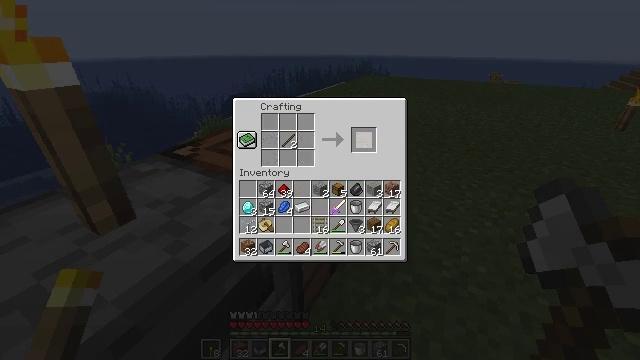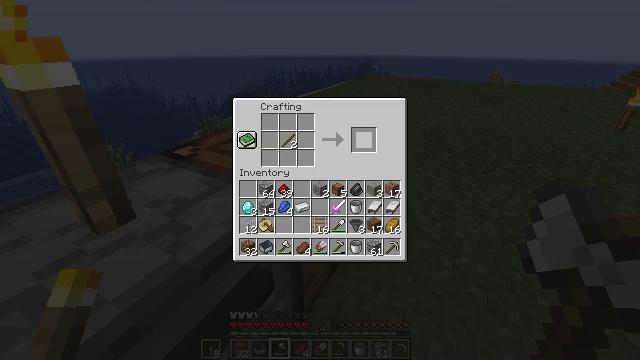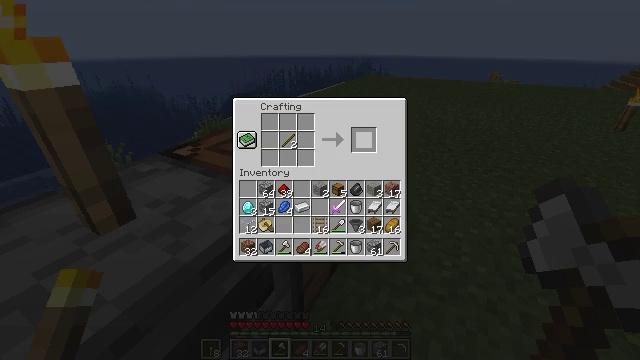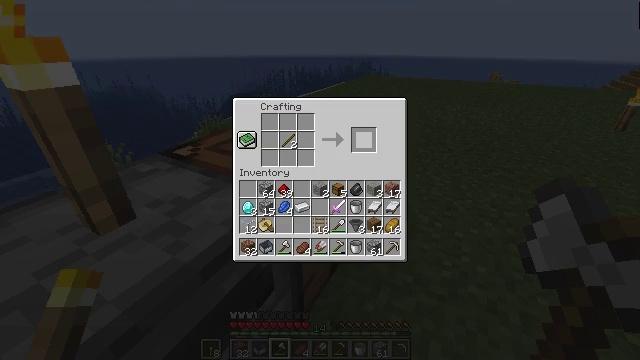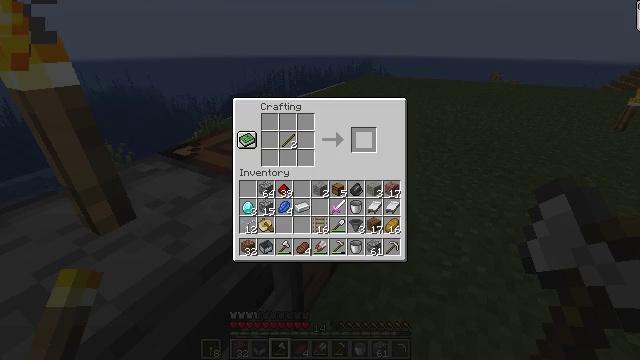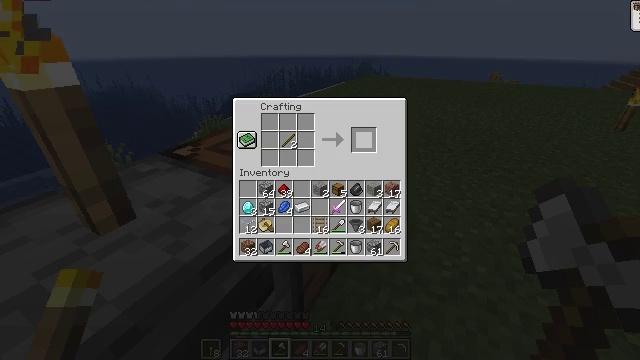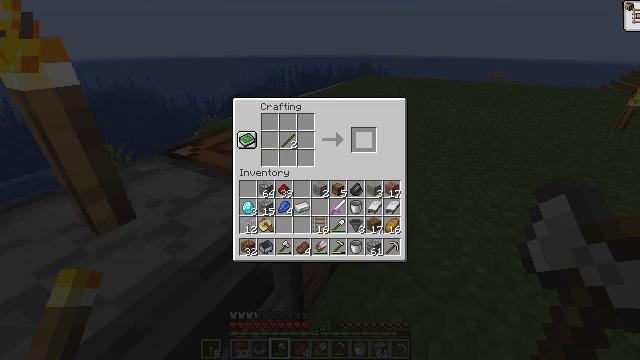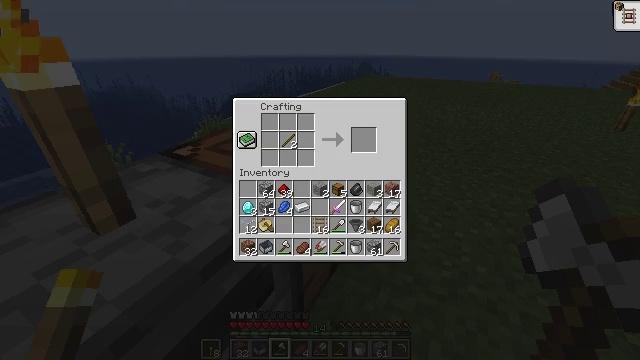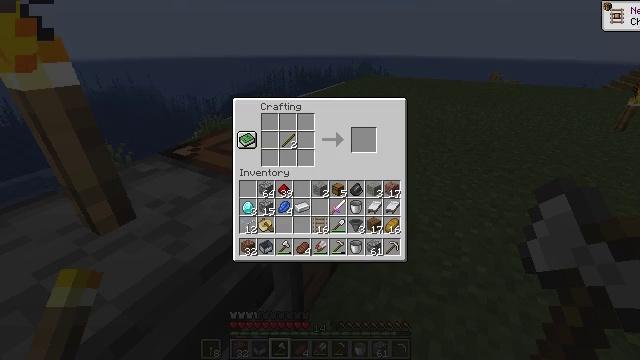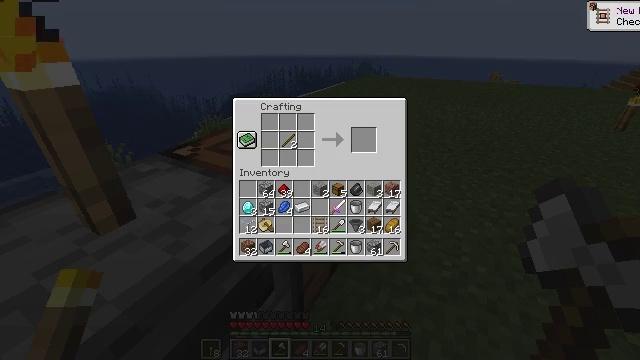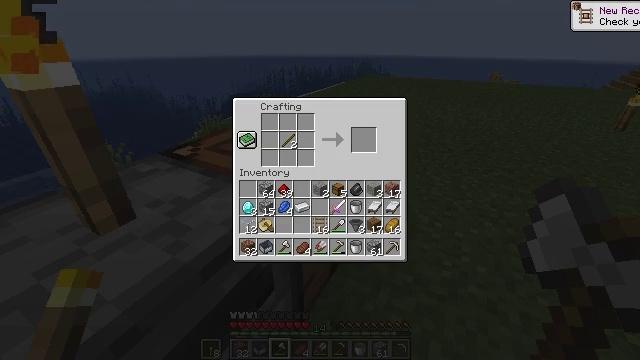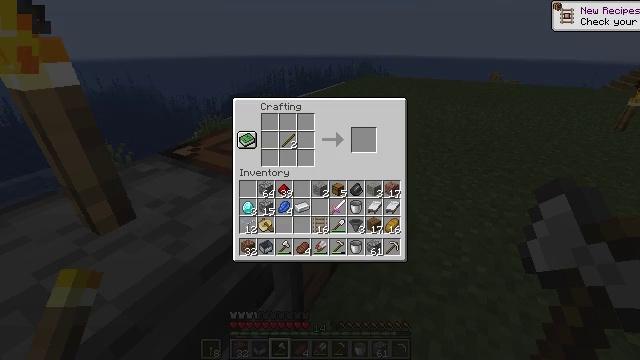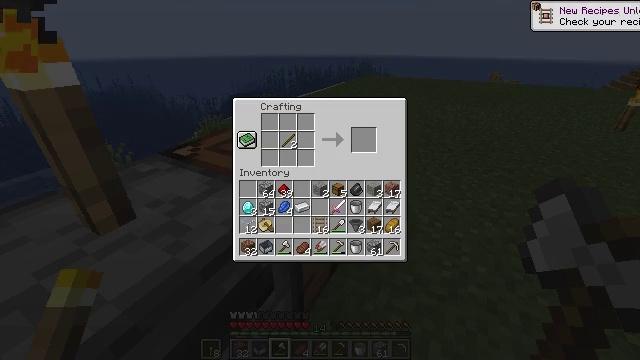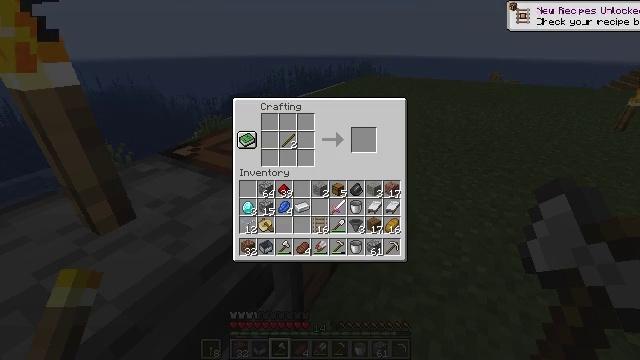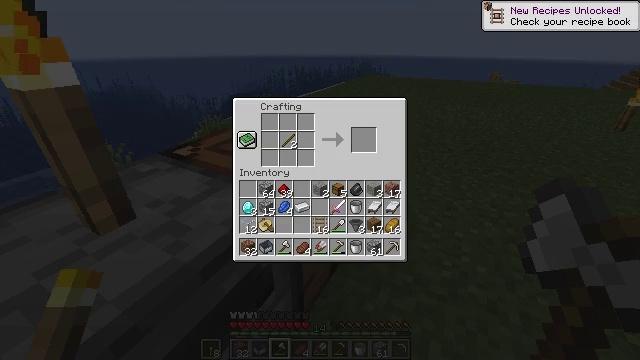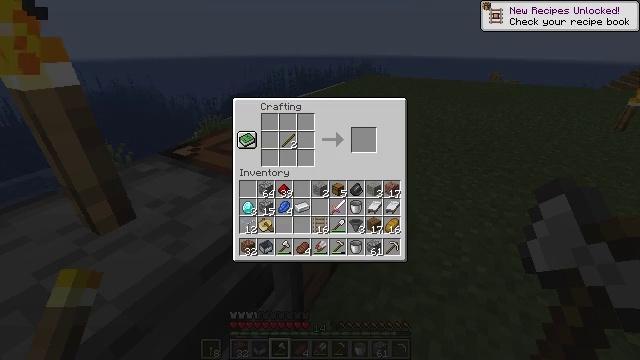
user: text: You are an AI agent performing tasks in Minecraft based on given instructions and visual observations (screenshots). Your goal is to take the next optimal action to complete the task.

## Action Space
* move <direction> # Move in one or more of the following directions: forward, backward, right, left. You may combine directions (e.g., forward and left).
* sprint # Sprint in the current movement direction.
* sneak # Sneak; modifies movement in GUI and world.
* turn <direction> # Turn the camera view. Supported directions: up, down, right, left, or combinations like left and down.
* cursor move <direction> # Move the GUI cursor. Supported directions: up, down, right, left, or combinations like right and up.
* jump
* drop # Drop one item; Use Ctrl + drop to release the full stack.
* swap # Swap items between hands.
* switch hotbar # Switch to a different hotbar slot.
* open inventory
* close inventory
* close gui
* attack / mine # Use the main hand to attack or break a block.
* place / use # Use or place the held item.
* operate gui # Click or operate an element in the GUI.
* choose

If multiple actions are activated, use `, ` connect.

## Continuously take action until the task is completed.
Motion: motion action
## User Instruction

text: Open the crafting table and craft powered rail.
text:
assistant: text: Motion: sneak, open gui
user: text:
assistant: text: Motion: sneak
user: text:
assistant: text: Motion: sneak
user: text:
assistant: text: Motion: sneak
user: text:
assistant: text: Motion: sneak
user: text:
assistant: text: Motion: sneak
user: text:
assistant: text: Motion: cursor move left and down
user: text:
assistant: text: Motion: no_op
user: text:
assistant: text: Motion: no_op
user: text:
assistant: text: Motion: no_op
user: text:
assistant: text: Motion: no_op
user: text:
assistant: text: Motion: no_op
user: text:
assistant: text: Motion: no_op
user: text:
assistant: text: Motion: no_op
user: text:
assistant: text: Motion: no_op
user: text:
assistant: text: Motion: no_op
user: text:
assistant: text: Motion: no_op
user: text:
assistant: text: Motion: no_op
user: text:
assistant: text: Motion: no_op
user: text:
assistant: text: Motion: no_op
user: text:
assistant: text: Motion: no_op
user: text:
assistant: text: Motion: no_op
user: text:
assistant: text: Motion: no_op
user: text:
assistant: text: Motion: no_op
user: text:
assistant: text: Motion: no_op
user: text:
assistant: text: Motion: no_op
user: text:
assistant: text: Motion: no_op
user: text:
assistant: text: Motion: no_op
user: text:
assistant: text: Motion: no_op
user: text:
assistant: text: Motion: no_op